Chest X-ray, AP view. Patient: 61 years old, sex F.
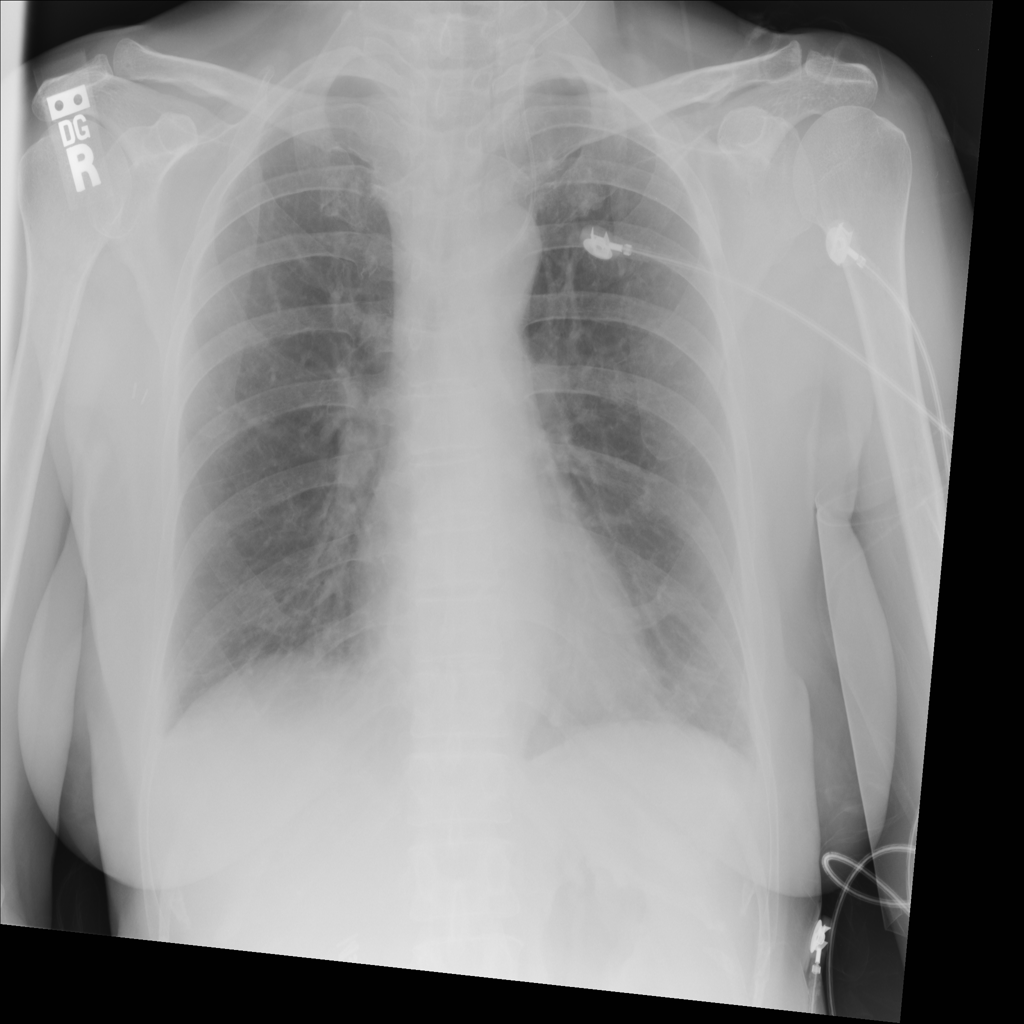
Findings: No Finding